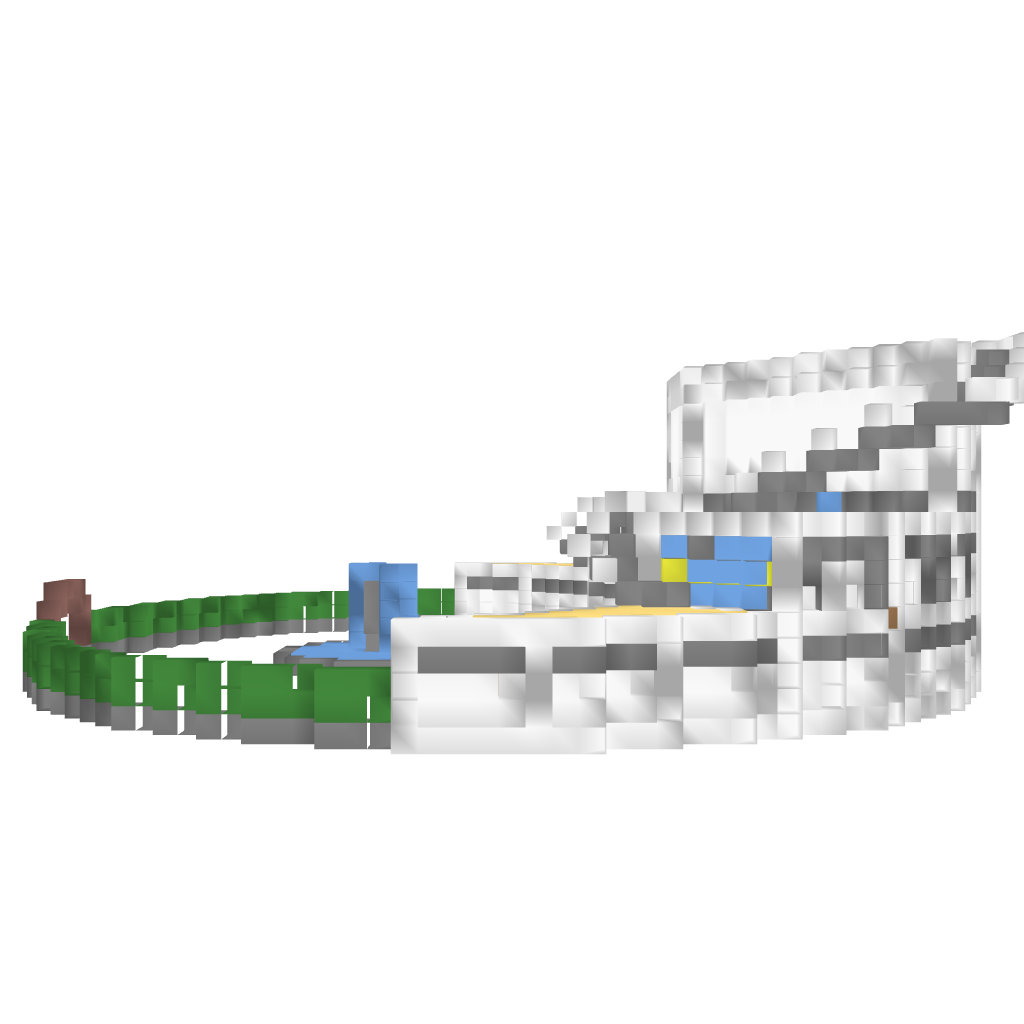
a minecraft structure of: Modern house by Zertoren3132 good quality